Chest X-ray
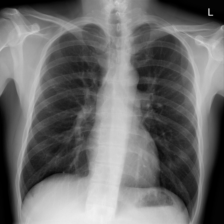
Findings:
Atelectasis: negative
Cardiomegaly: negative
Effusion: negative
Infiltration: negative
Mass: negative
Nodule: negative
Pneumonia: negative
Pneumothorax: negative
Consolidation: negative
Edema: negative
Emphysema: negative
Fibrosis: negative
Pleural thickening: negative
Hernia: negative